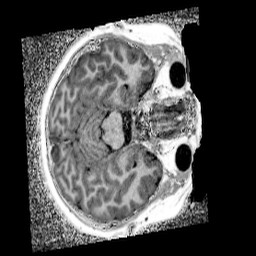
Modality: UNIT1_denoised
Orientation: axial
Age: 10
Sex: male
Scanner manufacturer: siemens
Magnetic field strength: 3 T
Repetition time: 4 s
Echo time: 0.00299 s